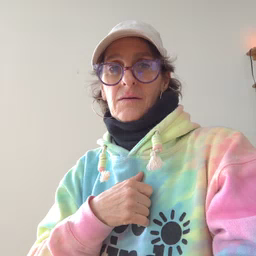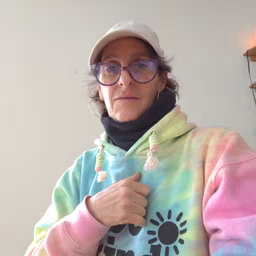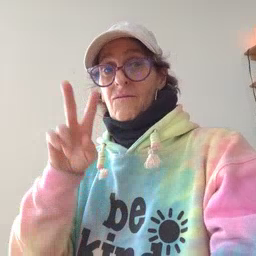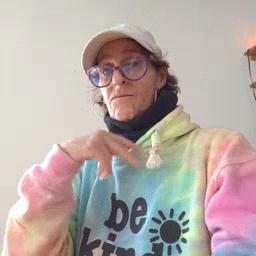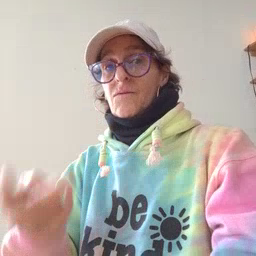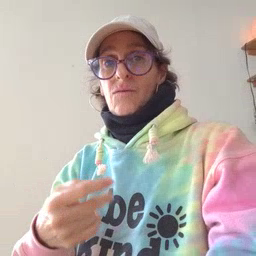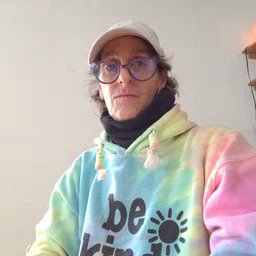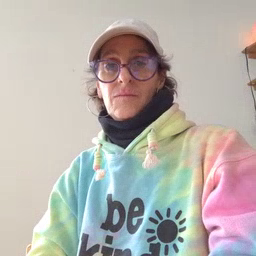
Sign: fall